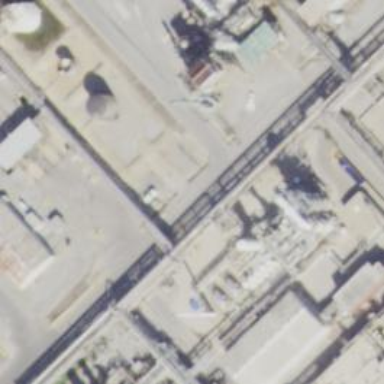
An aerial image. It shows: Industrial building.